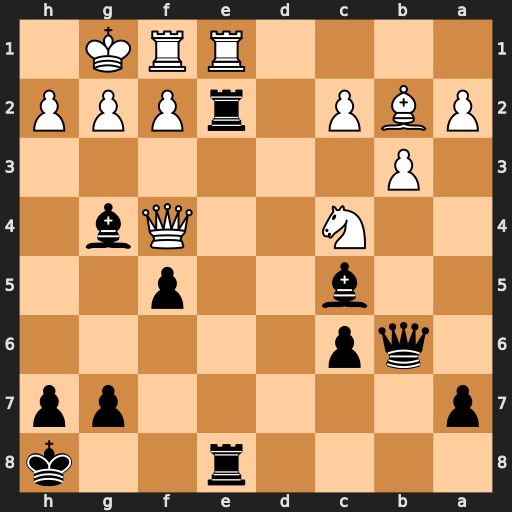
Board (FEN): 4r2k/p5pp/1qp5/2b2p2/2N2Qb1/1P6/PBP1rPPP/4RRK1
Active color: b
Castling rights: -
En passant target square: -
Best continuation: Bxf2+ Qxf2 Qxf2+ Rxf2 Rxe1+